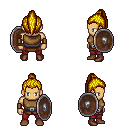
a pixel art fantasy rpg character, male body template, human, tanned skin, leather chest armor, red pants, blonde long topknot hairstyle, leather bracers, brown shoes, shield, four views (front, back, left, right), 2x2 character sprite sheet, small pixel art, hard edges, no anti-aliasing